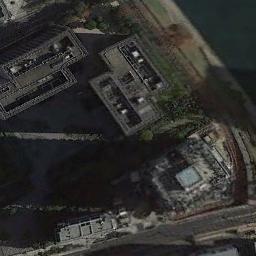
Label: commercial_area